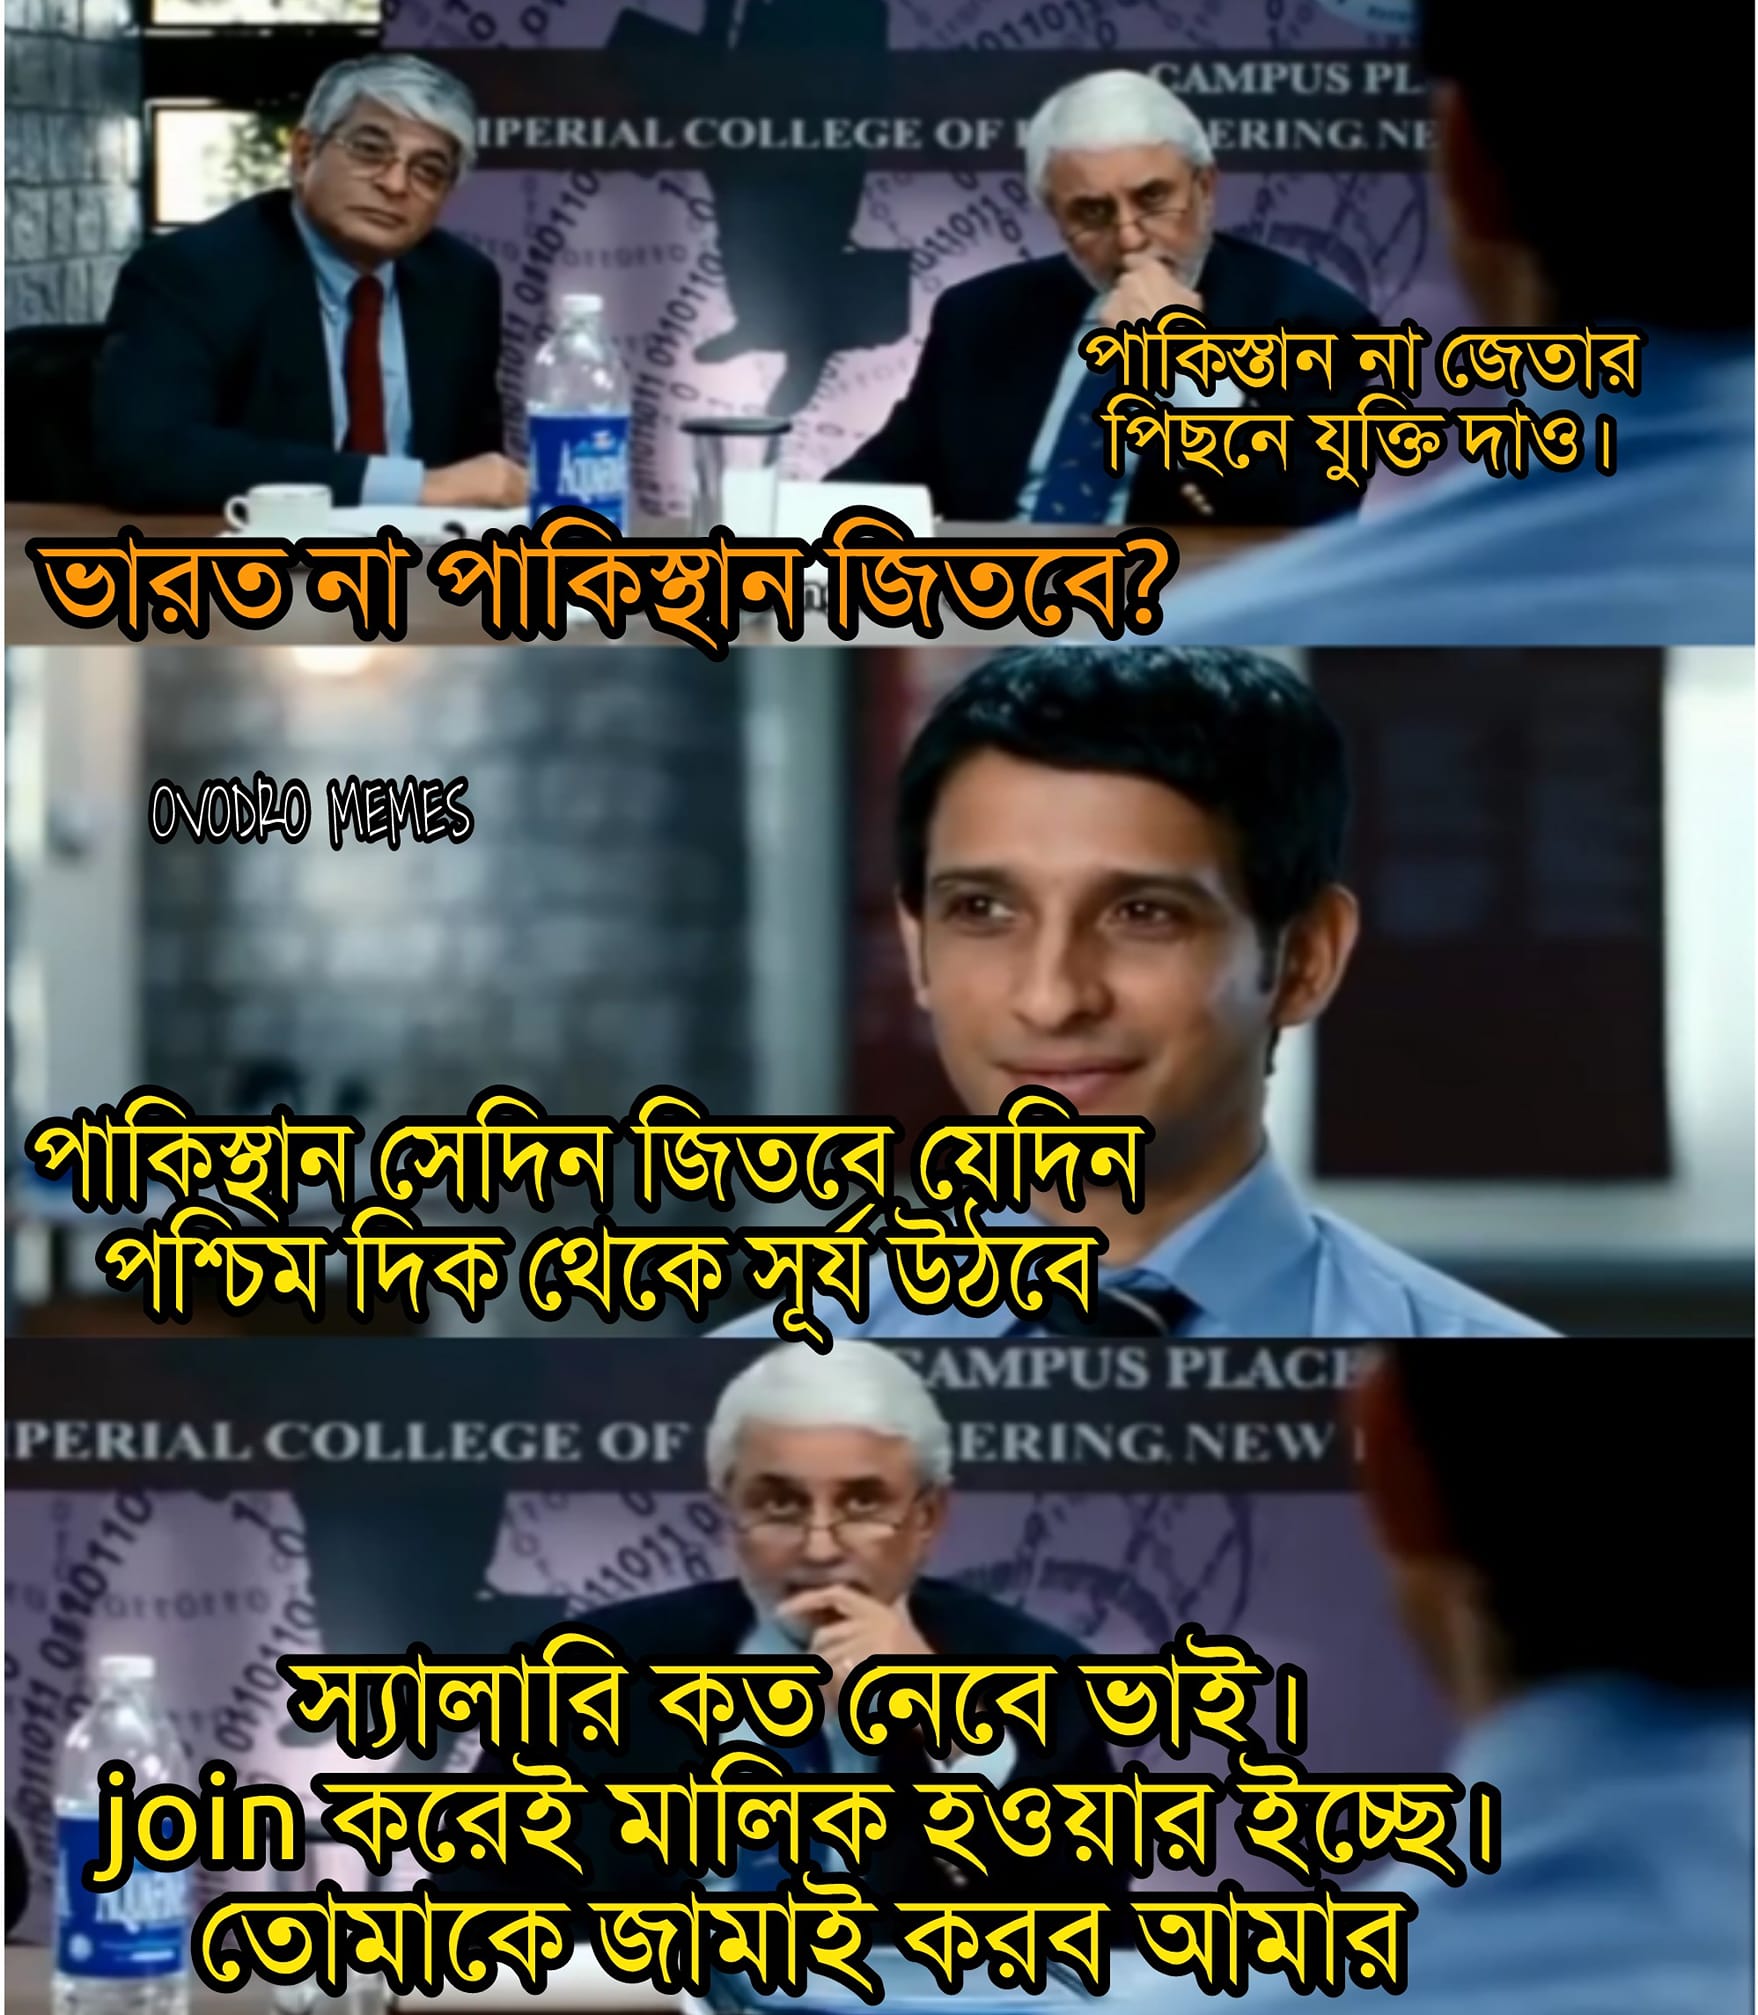
Caption: পাকিস্তান না জেতার পিছনে যুক্তি দাও ।    ভারত না পাকিস্থান জিতবে ?    পাকিস্থান সেদিন জিতবে  যেদিন পশ্চিম দিক থেকে সূর্য উঠবে    স্যালারি কত নেবে ভাই ।  join করেই মালিক হওয়ার ইচ্ছে ।   তোমাকে জামাই করব আমার
Label: hate